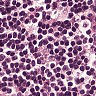
Metastatic tissue present: no